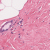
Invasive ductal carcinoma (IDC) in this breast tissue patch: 0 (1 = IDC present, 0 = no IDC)